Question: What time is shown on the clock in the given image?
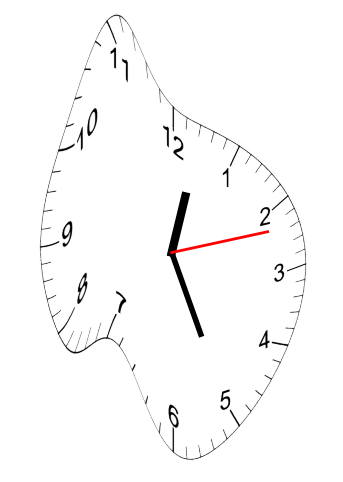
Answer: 12:25:12